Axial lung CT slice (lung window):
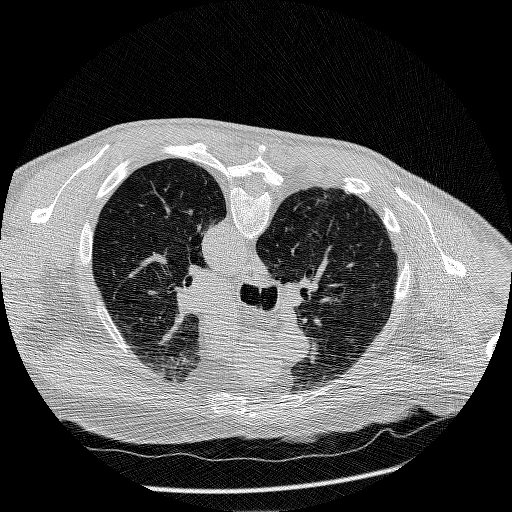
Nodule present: no